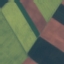
Label: AnnualCrop